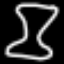
Label: hourglass